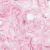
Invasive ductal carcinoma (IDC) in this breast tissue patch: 0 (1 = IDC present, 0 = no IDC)